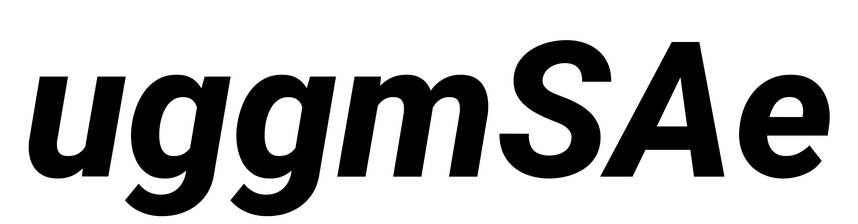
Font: Roboto-Italic_ExtraBold_Italic